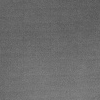
Atmospheric dust classification: dusty